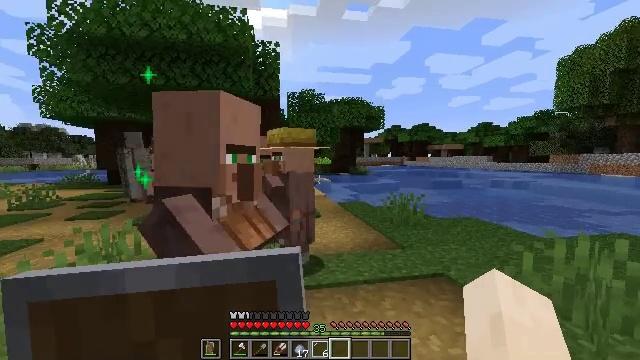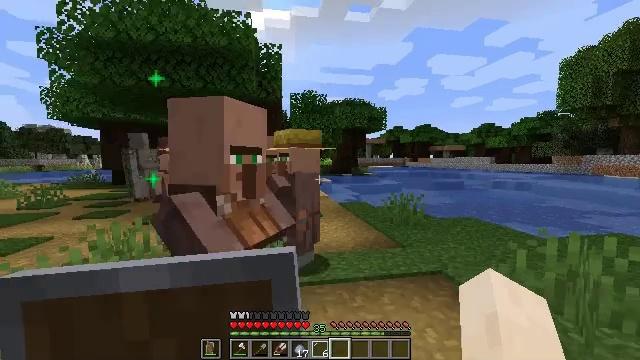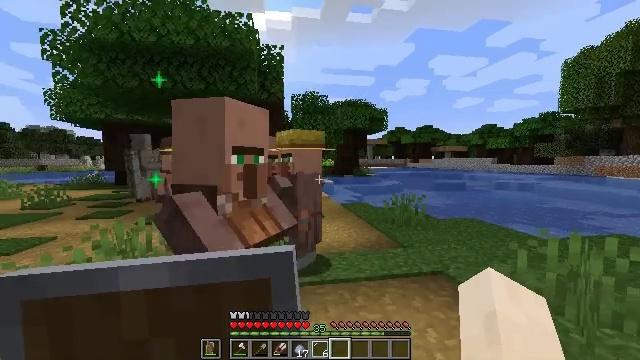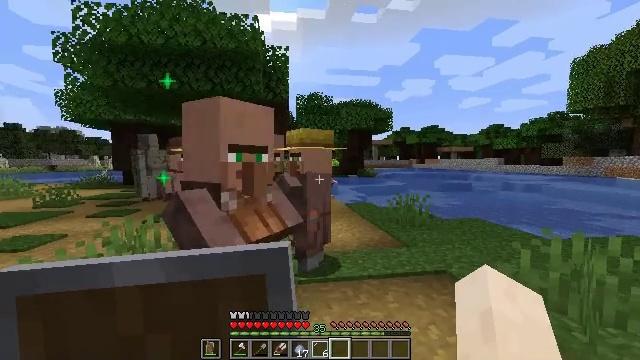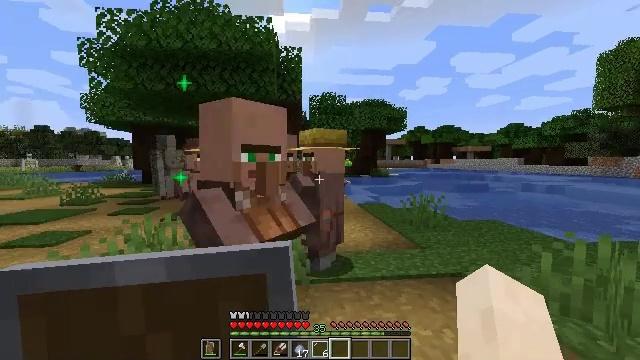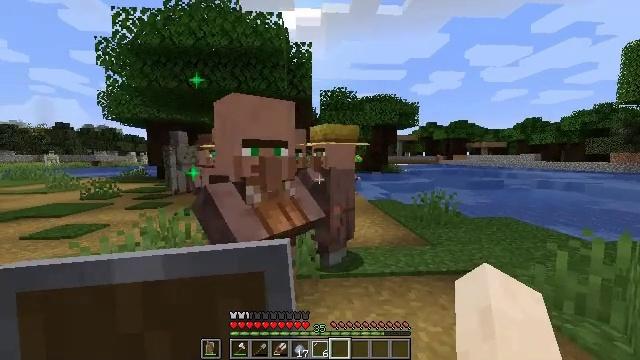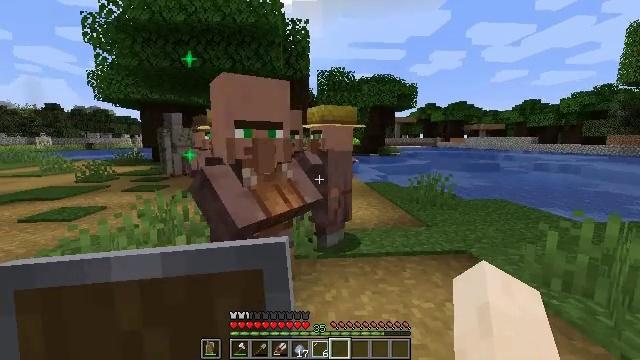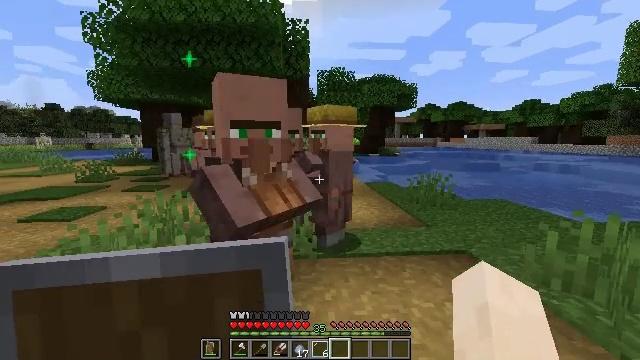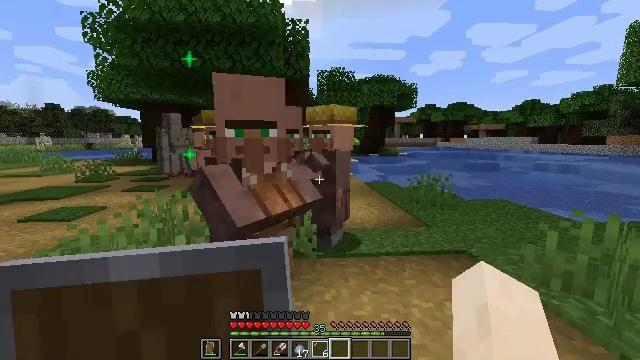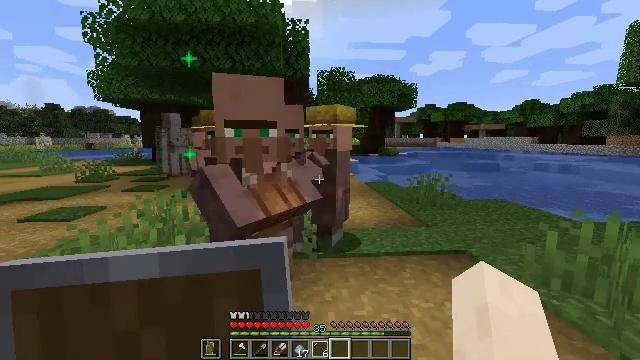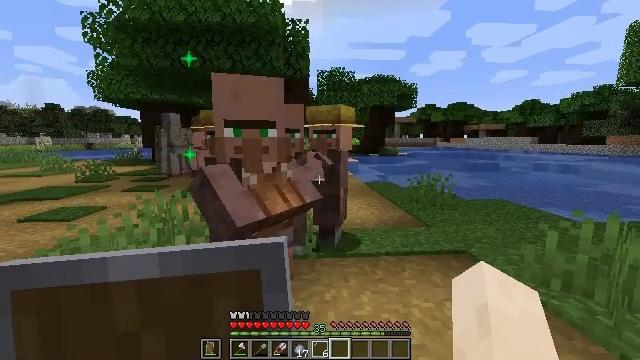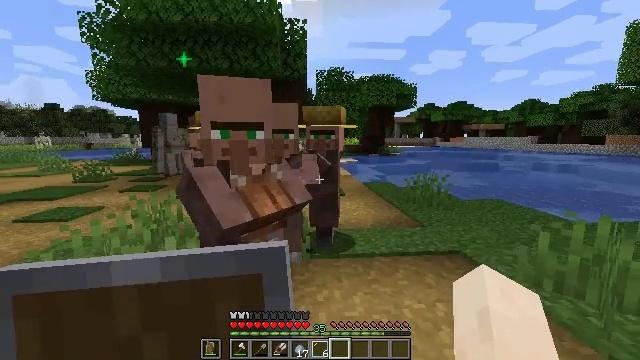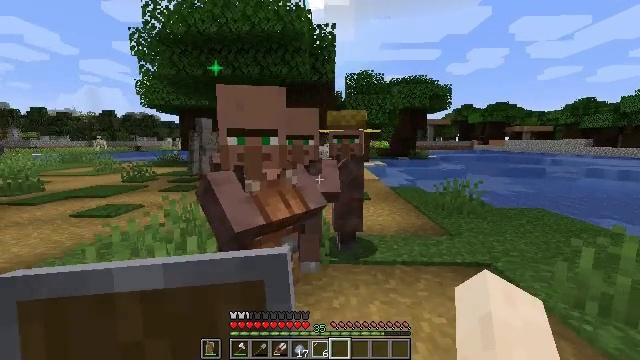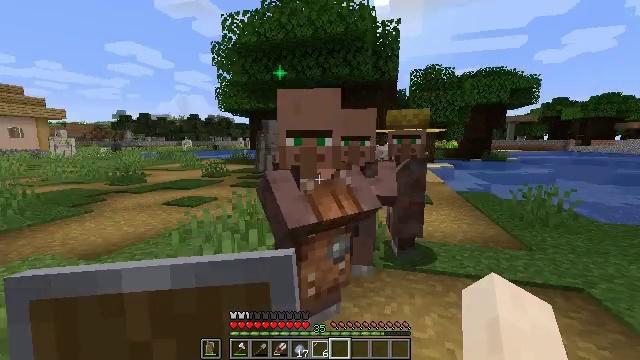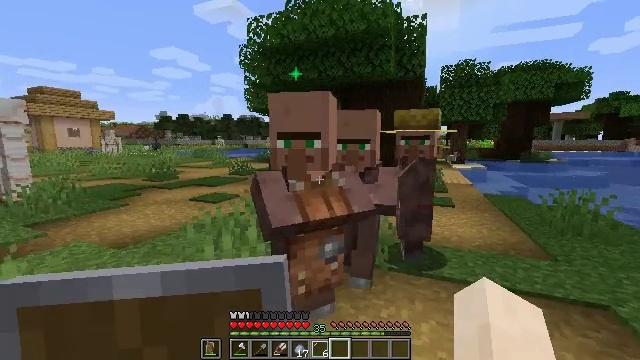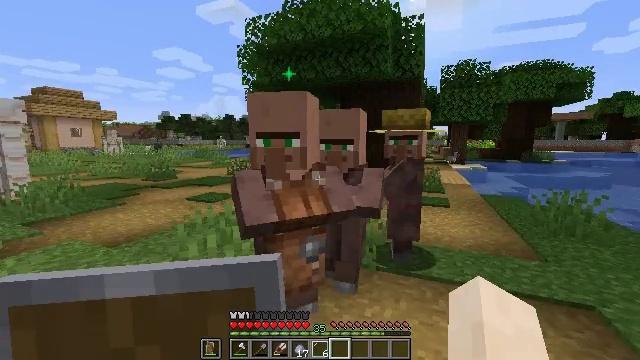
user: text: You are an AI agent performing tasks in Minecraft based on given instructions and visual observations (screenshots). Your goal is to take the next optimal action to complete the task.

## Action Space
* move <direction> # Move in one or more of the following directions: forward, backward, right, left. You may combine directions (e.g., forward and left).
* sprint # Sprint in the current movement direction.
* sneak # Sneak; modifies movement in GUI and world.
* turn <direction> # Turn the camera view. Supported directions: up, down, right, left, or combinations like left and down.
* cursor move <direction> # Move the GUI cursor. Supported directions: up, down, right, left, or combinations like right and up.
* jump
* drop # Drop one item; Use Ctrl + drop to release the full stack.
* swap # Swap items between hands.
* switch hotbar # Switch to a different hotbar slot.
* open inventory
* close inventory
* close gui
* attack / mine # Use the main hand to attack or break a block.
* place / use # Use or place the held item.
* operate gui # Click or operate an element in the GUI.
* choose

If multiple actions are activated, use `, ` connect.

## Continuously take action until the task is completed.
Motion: motion action
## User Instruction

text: Use the crafting table to craft a bow.
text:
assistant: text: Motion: no_op
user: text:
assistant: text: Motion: no_op
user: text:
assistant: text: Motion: turn left
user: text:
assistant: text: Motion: turn left
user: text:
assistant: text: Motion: turn left
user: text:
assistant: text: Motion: turn down
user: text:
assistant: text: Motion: no_op
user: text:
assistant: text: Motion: no_op
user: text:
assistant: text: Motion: no_op
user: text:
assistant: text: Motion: no_op
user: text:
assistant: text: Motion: move right
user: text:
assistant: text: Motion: move right, turn left
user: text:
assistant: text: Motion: move right, turn left
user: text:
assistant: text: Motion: move right, turn left
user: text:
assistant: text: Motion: move right
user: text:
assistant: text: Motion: move right
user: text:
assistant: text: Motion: turn left
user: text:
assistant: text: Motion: turn left
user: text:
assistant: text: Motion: turn left
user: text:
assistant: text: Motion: turn left
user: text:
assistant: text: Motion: turn left
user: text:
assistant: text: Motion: turn left
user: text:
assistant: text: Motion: no_op
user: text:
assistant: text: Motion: no_op
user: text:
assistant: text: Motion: no_op
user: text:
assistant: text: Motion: no_op
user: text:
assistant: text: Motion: no_op
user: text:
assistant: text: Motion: no_op
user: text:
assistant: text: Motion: no_op
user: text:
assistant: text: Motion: no_op